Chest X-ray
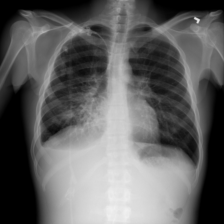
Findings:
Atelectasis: negative
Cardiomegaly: negative
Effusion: positive
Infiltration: positive
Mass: negative
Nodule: negative
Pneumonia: negative
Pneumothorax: negative
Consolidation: negative
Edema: negative
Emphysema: negative
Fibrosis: negative
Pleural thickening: negative
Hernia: negative